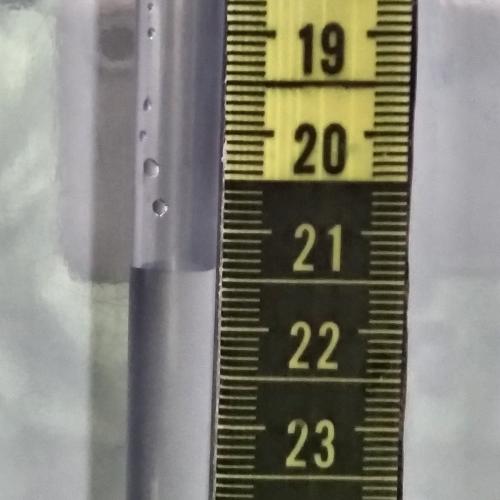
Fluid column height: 21.4 cm